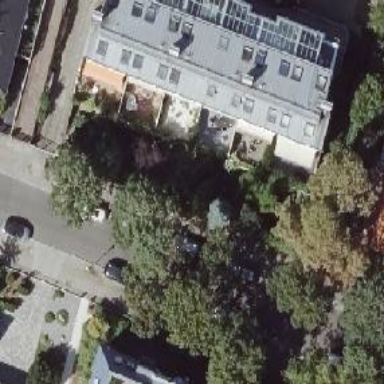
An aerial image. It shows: Saltbox-shaped roof distinguishes these apartments.